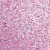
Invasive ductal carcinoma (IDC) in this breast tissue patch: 0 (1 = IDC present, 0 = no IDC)